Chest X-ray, AP view. Patient: 42 years old, sex F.
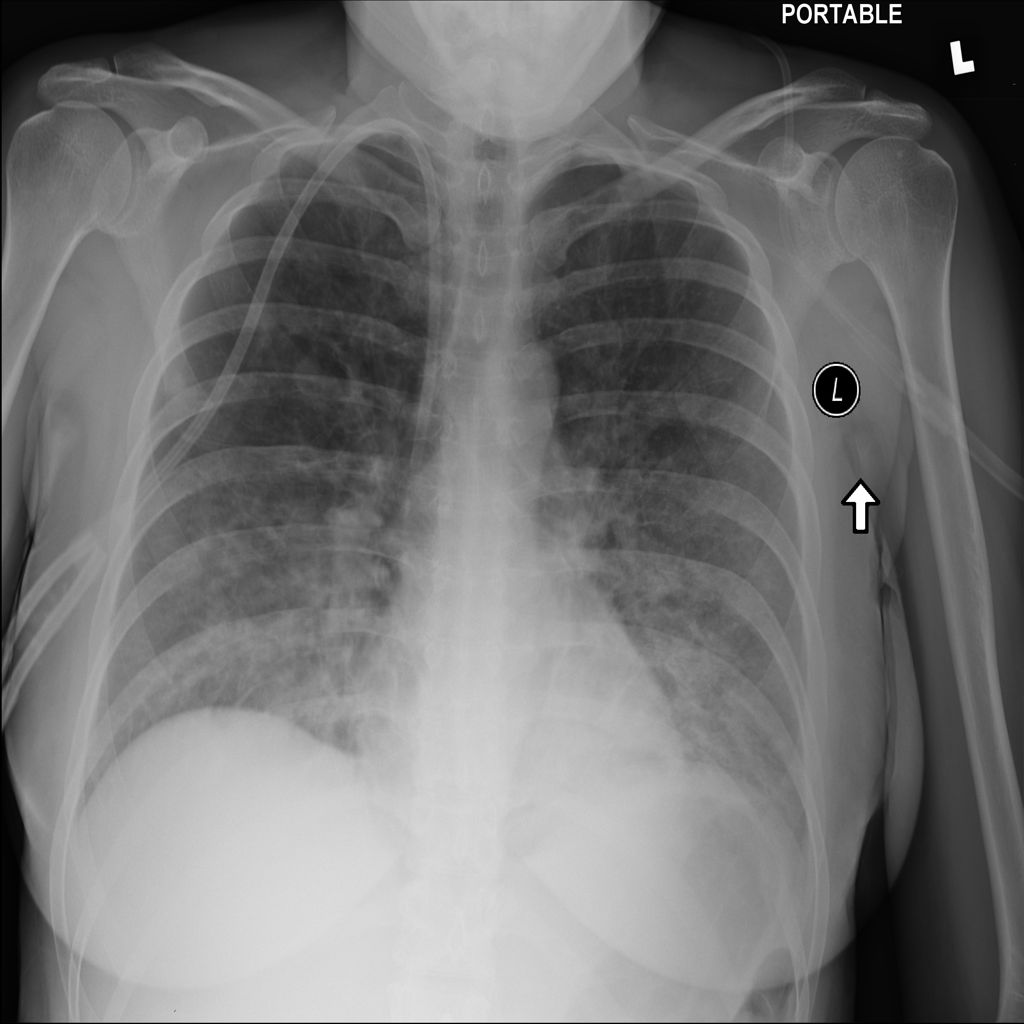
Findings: Infiltration, Nodule